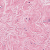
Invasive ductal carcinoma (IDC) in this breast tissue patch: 0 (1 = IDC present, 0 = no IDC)